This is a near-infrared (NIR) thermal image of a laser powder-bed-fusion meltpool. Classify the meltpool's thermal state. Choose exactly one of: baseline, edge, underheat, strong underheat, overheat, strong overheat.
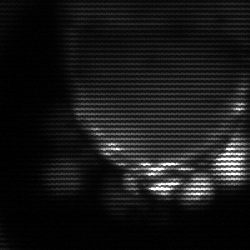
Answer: edge